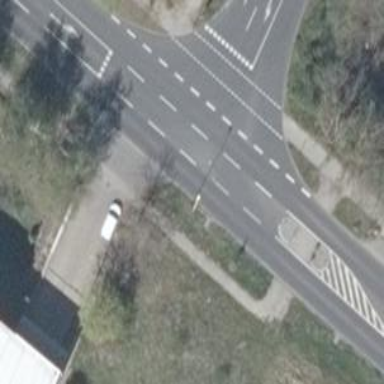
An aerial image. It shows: Tertiary road with asphalt surface.